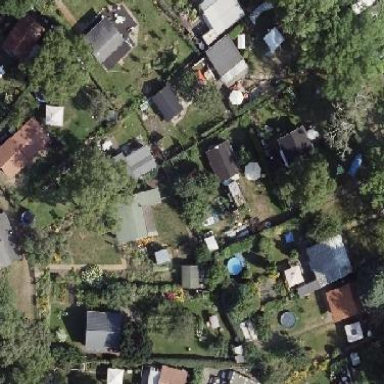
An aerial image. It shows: Plot in the allotments.